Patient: sex F, age 71
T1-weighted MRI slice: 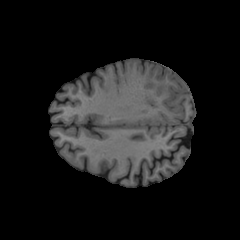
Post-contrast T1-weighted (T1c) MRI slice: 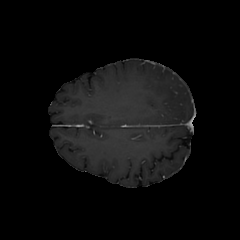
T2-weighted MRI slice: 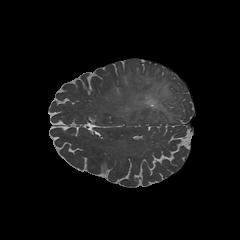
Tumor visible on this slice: yes
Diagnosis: Astrocytoma, IDH-mutant
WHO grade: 2